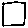
Label: square